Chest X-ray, AP view. Patient: 51 years old, sex M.
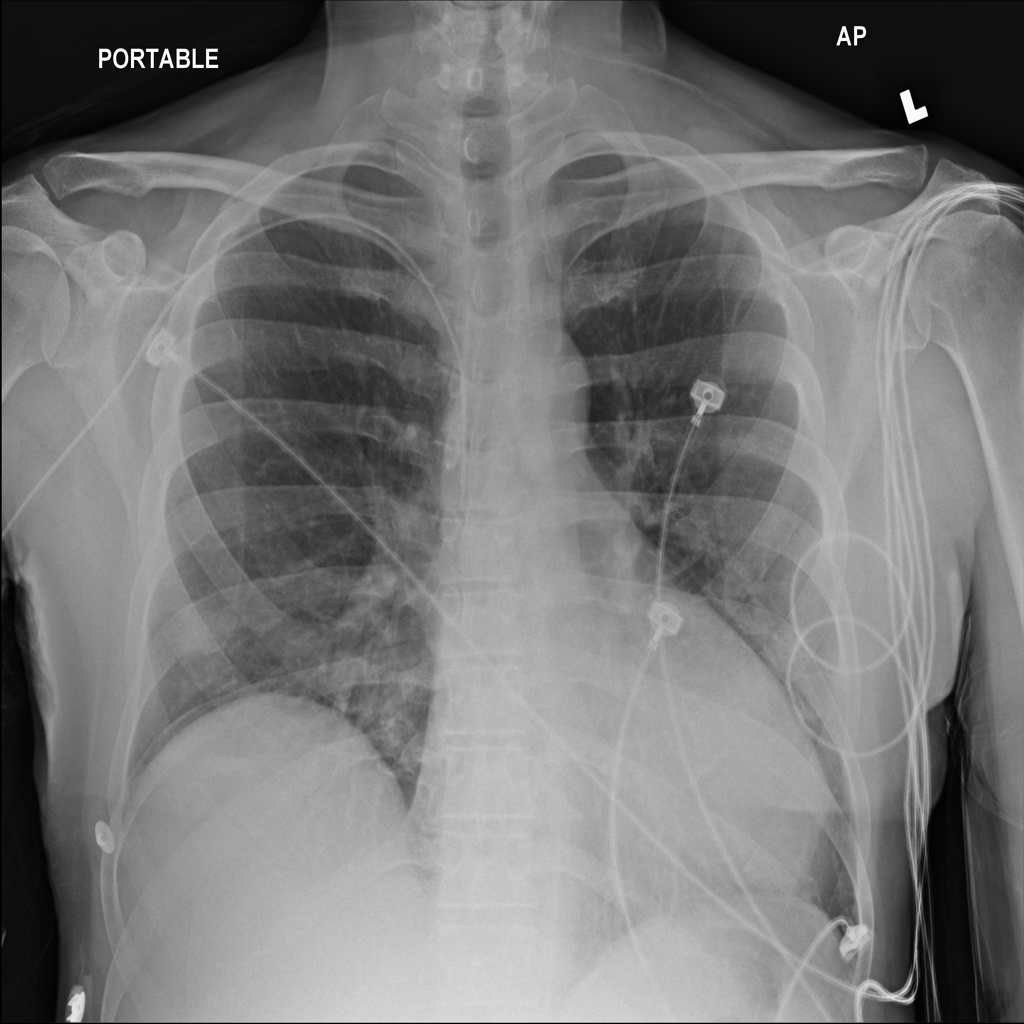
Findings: No Finding